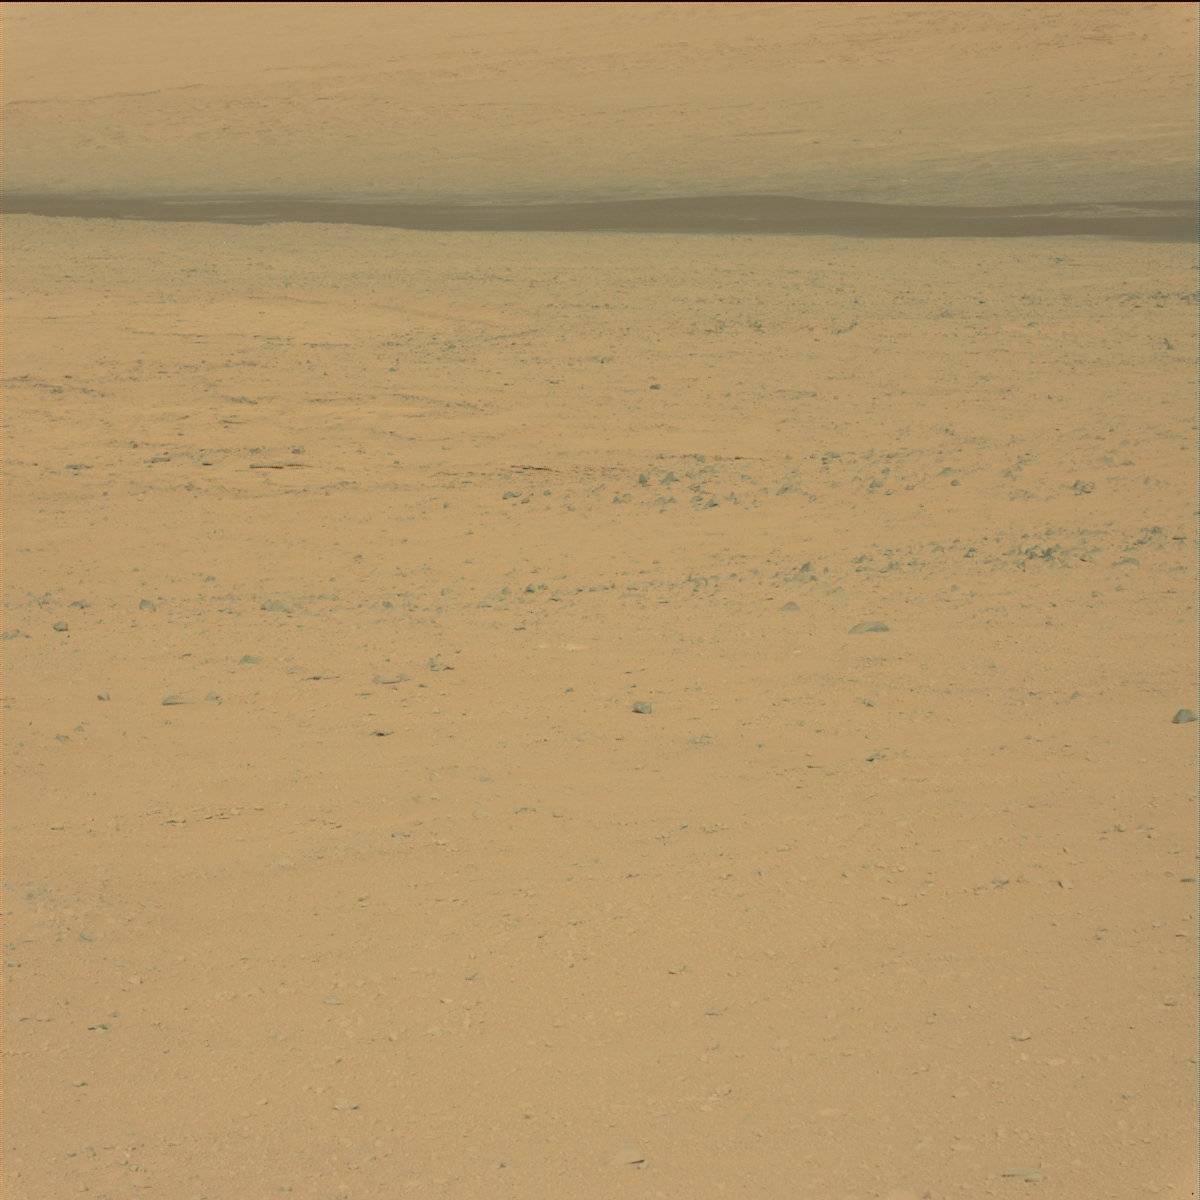
Terrain classes present: Bedrock, Ridge, Rock, Sand / Soil